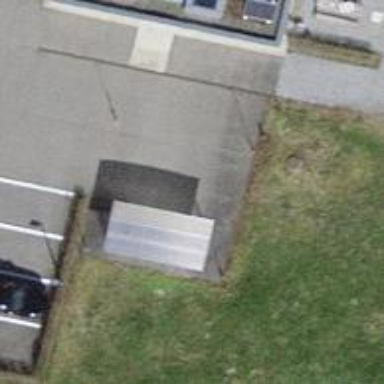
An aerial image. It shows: Parking area with surface.